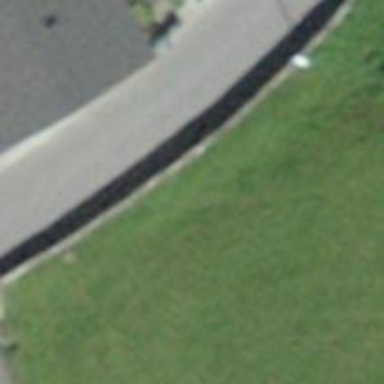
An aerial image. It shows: Retaining wall.